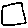
Label: square